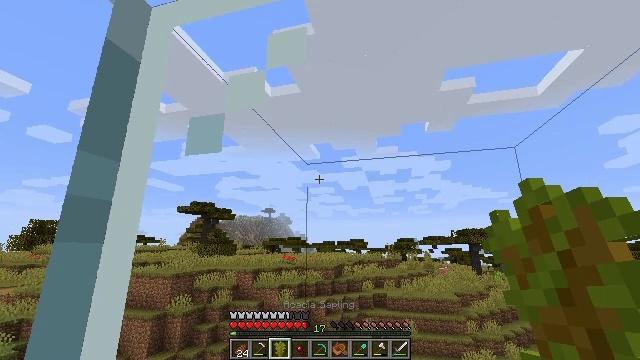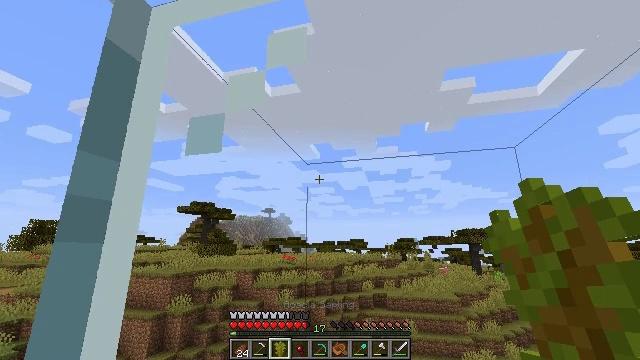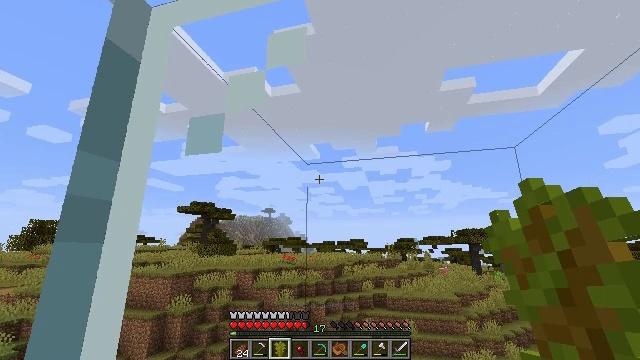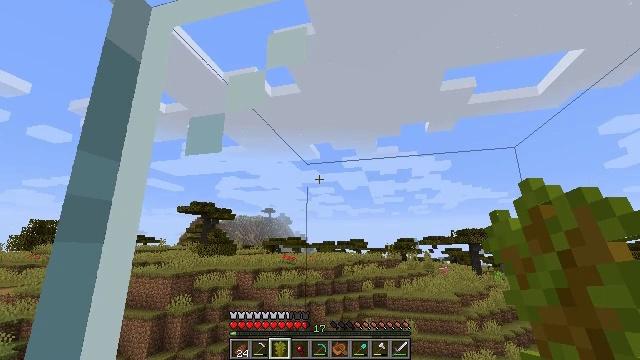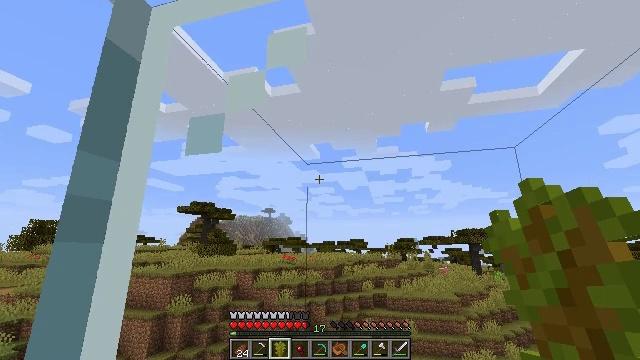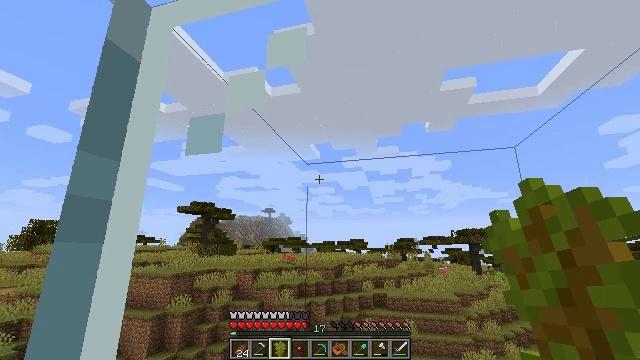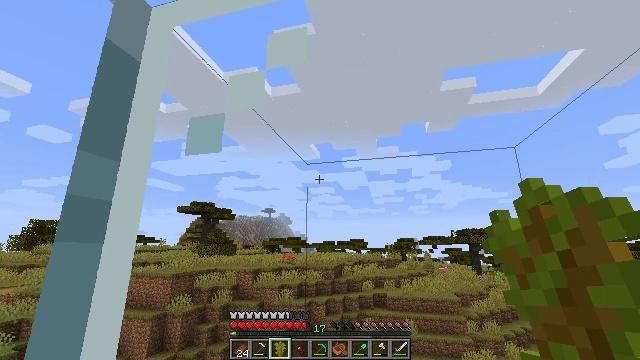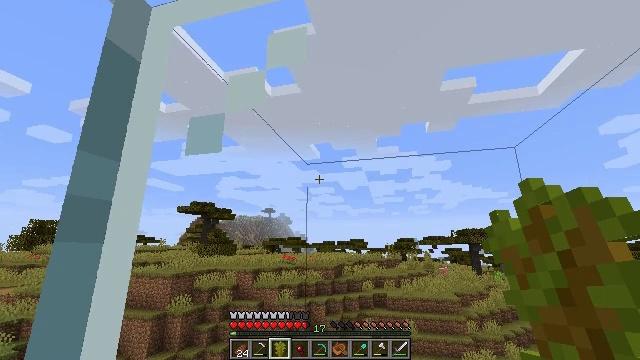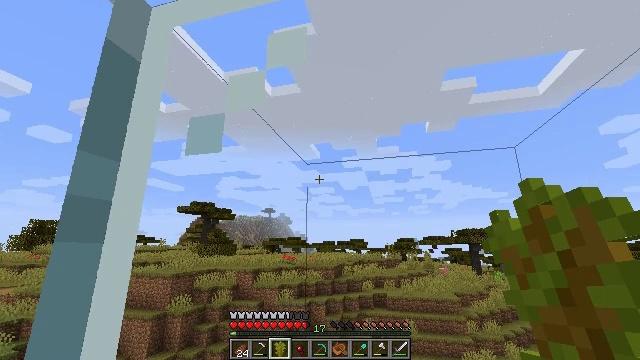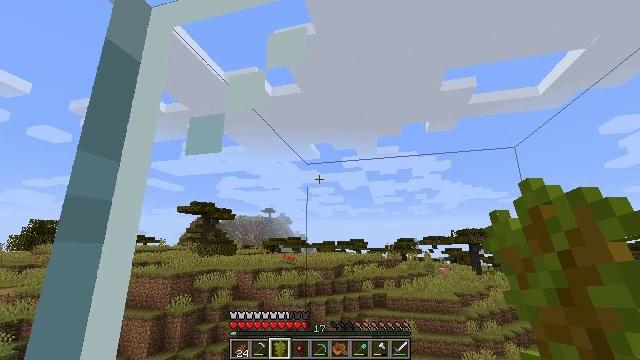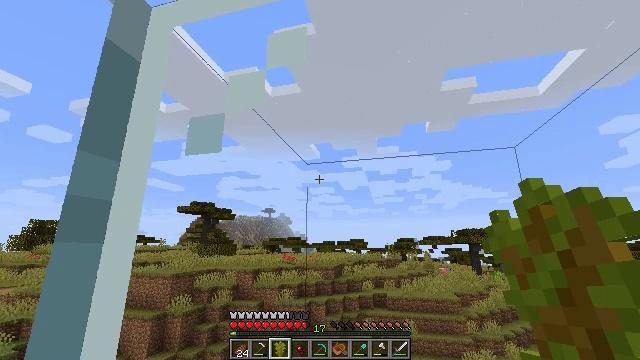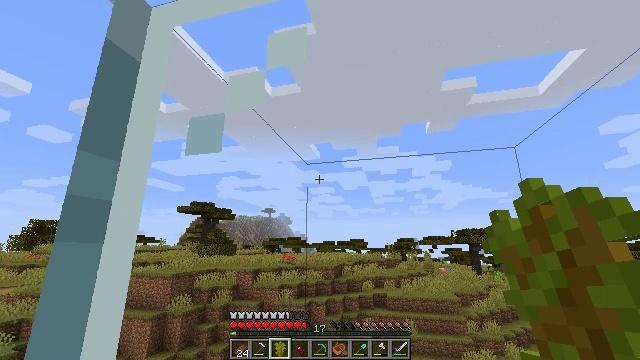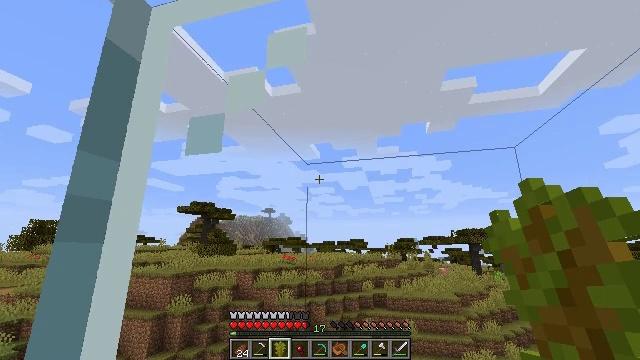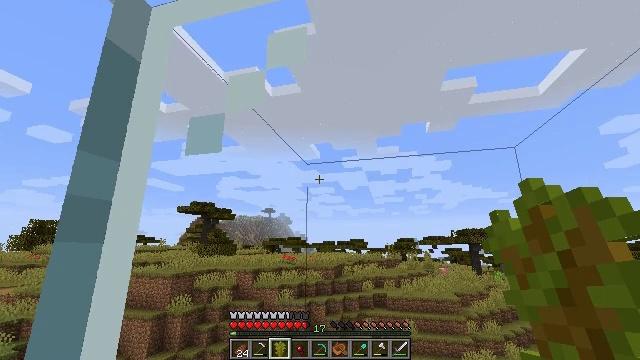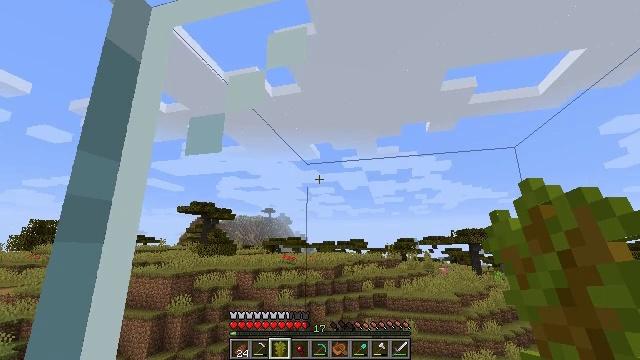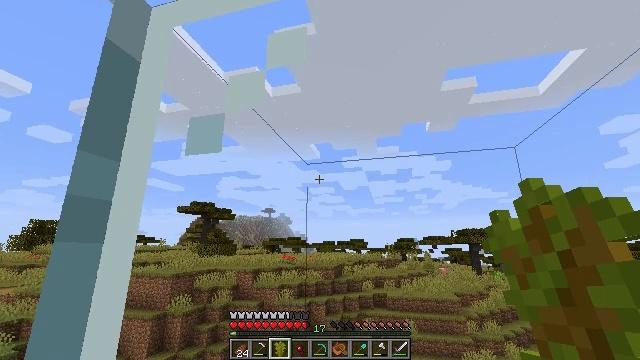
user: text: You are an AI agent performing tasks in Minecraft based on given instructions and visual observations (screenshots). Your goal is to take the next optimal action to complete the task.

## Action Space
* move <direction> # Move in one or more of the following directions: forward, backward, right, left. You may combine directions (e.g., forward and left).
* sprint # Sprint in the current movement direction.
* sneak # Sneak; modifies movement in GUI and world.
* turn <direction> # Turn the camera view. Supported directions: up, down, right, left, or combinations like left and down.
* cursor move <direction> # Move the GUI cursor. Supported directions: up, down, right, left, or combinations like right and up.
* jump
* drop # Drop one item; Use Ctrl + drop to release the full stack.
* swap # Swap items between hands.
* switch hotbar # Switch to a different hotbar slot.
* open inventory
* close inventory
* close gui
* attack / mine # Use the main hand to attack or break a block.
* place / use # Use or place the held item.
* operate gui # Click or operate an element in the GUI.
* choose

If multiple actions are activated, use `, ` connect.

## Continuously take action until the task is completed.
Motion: motion action
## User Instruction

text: Drop an acacia sapling.
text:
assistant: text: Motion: no_op
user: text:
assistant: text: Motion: no_op
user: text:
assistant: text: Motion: no_op
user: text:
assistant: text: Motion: no_op
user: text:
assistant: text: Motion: no_op
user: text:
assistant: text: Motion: no_op
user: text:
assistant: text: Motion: no_op
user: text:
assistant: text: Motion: no_op
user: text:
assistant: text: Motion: no_op
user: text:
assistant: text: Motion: no_op
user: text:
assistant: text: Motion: no_op
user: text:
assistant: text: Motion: no_op
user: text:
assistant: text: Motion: no_op
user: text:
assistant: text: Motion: no_op
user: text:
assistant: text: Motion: no_op
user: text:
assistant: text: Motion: no_op
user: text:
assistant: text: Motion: turn right and down
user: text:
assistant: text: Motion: turn right and down
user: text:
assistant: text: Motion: turn right and down
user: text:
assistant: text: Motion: turn right and down
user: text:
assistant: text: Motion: turn right and down
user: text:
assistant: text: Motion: turn right and down
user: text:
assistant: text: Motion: turn right
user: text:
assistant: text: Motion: turn right
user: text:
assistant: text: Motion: turn left
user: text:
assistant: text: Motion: no_op
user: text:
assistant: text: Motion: no_op
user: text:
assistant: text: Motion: no_op
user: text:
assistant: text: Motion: no_op
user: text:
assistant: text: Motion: no_op